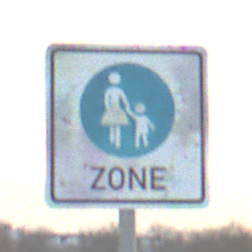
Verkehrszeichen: BeginnFussgaengerzone
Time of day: SunriseSunset
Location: Outdoor (Nature)
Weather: PartlyCloudy
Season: NotSpecified
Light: Natural